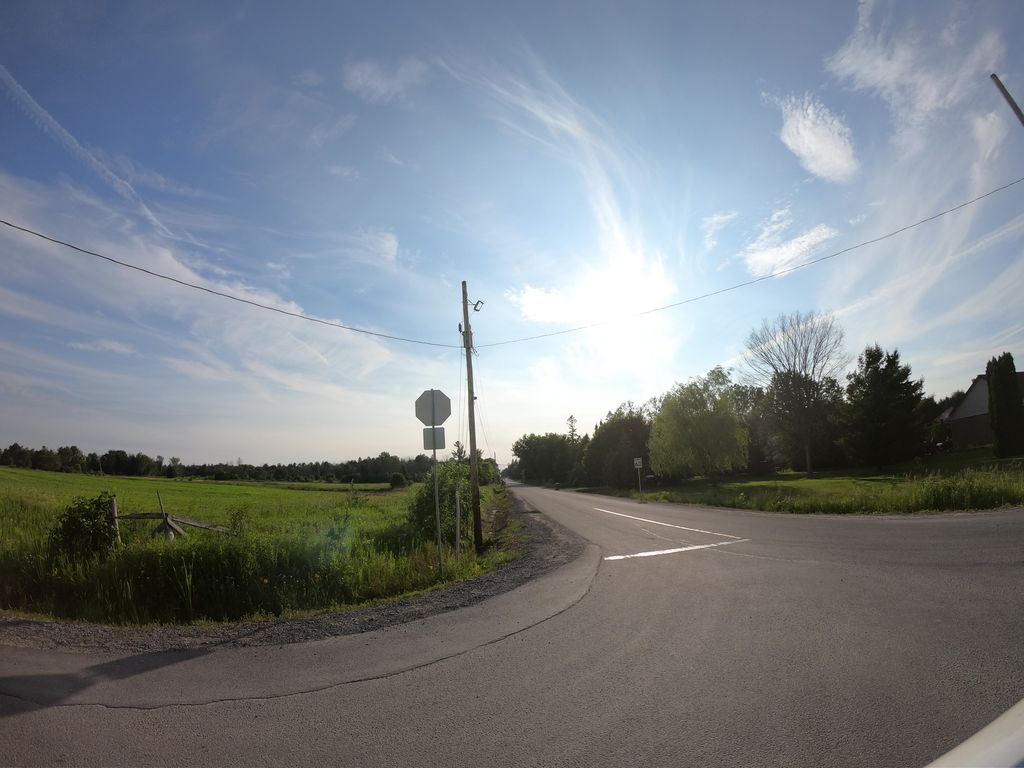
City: ottawa-gatineau